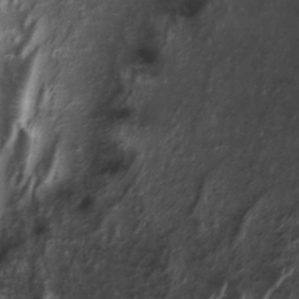
Label: non_frost